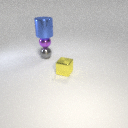
small yellow metal cube to the right of small gray metal sphere